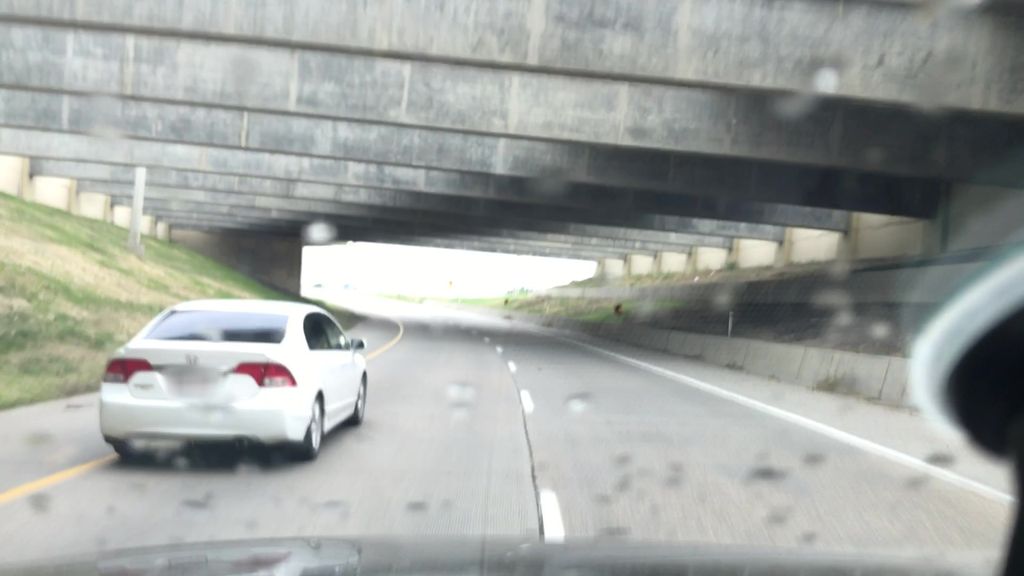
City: edmonton